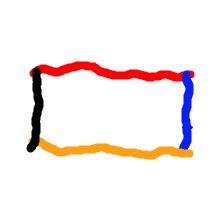
Shape: rectangle